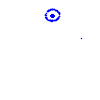
Particle: proton